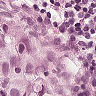
Metastatic tissue present: yes